Field crop: tomato
Growth stage: 1
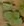
Species: solanum